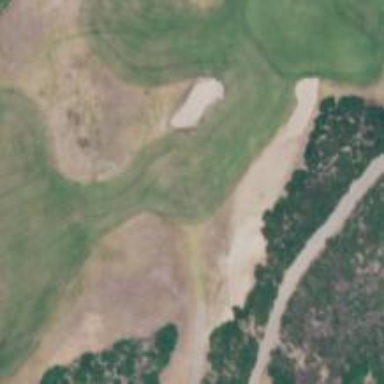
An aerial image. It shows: Path for both roads and golfers.